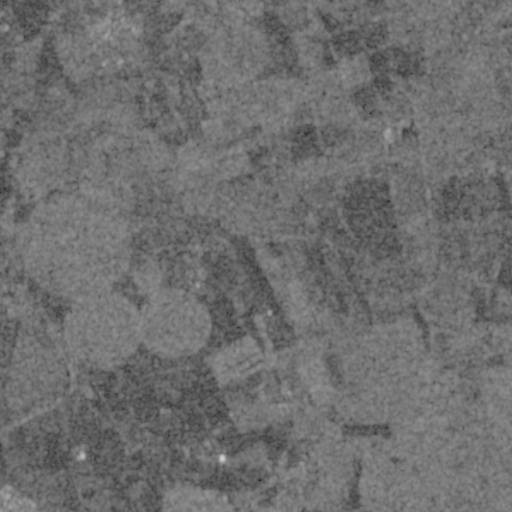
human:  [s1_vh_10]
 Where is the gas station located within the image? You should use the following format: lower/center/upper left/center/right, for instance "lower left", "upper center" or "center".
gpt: The gas station is located in the lower left of the image.
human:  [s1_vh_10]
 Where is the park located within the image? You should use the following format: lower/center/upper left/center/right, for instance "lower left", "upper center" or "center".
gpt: The park is located in the upper left of the image.
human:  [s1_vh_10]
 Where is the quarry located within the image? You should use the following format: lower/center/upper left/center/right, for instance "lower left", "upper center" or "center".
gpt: There is no quarry in the image.

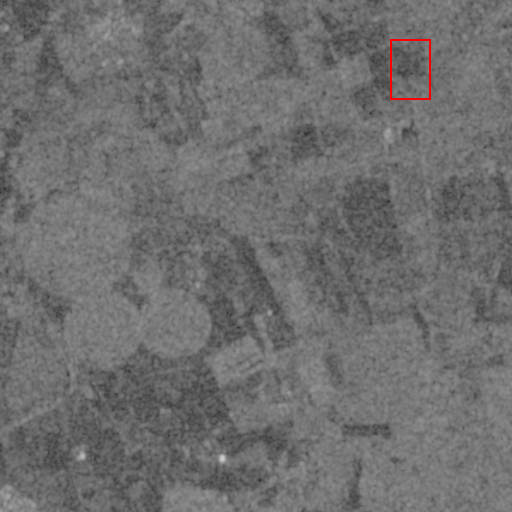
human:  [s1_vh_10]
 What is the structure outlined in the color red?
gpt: The structure outlined in red is a crop field.
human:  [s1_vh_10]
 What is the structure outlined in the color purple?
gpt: There is no purple outline.